Field crop: tomato
Growth stage: 2
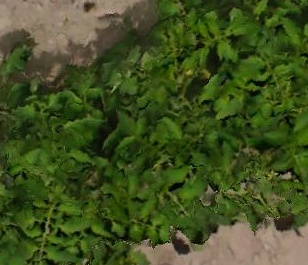
Species: tomato